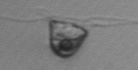
Label: flagellate_morphotype1